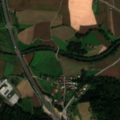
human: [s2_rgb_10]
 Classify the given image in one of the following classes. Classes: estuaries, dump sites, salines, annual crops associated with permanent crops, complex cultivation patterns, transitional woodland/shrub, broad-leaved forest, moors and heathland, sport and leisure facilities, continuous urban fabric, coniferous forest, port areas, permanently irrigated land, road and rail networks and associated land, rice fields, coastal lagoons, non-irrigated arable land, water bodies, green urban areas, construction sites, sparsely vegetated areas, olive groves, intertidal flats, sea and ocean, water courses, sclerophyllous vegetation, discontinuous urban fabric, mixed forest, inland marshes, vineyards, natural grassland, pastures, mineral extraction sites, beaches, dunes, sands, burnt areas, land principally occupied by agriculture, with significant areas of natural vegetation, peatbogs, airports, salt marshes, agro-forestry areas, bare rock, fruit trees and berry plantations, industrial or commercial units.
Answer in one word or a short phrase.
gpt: discontinuous urban fabric, non-irrigated arable land, complex cultivation patterns, broad-leaved forest, mixed forest